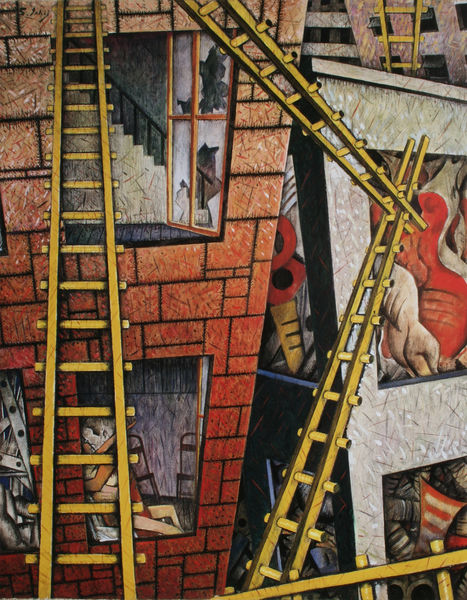
Titel: Unsichere Stadt - unsichere Stufen
Künstler: Shigeo Ishii
Standort: Tokyo
Institution: Itabashiku-Kunstmuseum
Schlagwörter: blau, feuer, gemälde, gelb, grün, menschen, stadt, fenster, glas, grau, holz, orange, schwarz, stuhl, gebäude, haus, rot, architektur, mensch, öl, chaos, fassade, moderne, modern, ziegel, linien, figuren, leiter, not, treppe, zerstörung, geländer, fugen, sprossen, flammen, scheiben, durcheinander, kaputt, hilfe, treppenhaus, etagen, geschosse, glasscheiben, stockwerke, bau, zerbrochen, rettung, wohnungen, innenräume, retter, geschose, stiegen, hochhaus, gebrochen, leitern, einblicke, gelbä